Question: how can I get same Ip count group by name ?
'''
select
name,count(*) as count
from p
group by name
'''

'''
SET FOREIGN_KEY_CHECKS=0;
-- ----------------------------
-- Table structure for 'p'
-- ----------------------------
DROP TABLE IF EXISTS 'p';
CREATE TABLE 'p' (
'id' int(10) NOT NULL auto_increment,
'name' varchar(200) default NULL,
'ip' varchar(20) default NULL,
PRIMARY KEY ('id')
) ENGINE=MyISAM AUTO_INCREMENT=14 DEFAULT CHARSET=utf8;
-- ----------------------------
-- Records of p
-- ----------------------------
INSERT INTO 'p' VALUES ('1', 'jimmy', '1.1.1.1');
INSERT INTO 'p' VALUES ('2', 'jimmy', '1.1.1.2');
INSERT INTO 'p' VALUES ('3', 'tina', '1.1.1.1');
INSERT INTO 'p' VALUES ('4', 'tina', '1.2.3.4');
INSERT INTO 'p' VALUES ('6', 'jimmy', '1.1.1.1');
INSERT INTO 'p' VALUES ('7', 'jimmy', '1.1.1.3');
INSERT INTO 'p' VALUES ('8', 'darcy', '1.1.1.1');
INSERT INTO 'p' VALUES ('9', 'darcy', '1.2.1.2');
'''
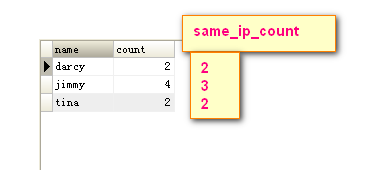
Answer: '''
select name,
count(*) as count,
count(*) - (count(*) - count(distinct ip)) as same_ip_count
from p
group by name
'''